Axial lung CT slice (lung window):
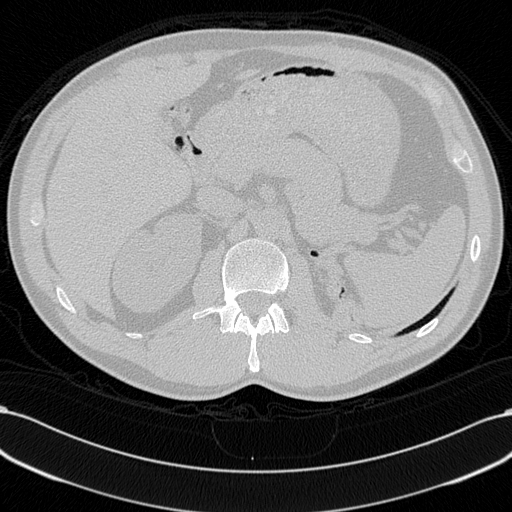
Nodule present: no